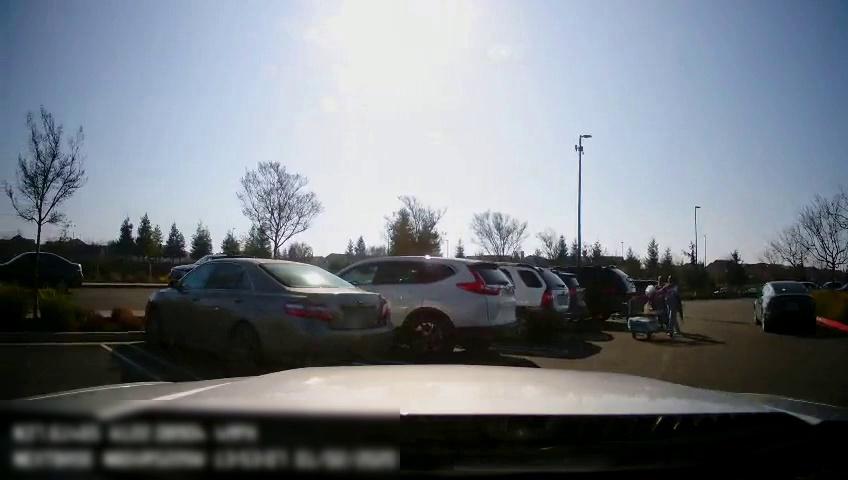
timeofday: Day
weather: Sunny
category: Drivable Space
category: Drivable Space
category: Vehicles | Car
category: Vehicles | Car
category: Vehicles | SUV
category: Vehicles | Car
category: Vehicles | SUV
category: Vehicles | SUV
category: Vehicles | SUV
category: Vehicles | SUV
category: Pedestrians
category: Pedestrians
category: Pedestrians
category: Vehicles | Car